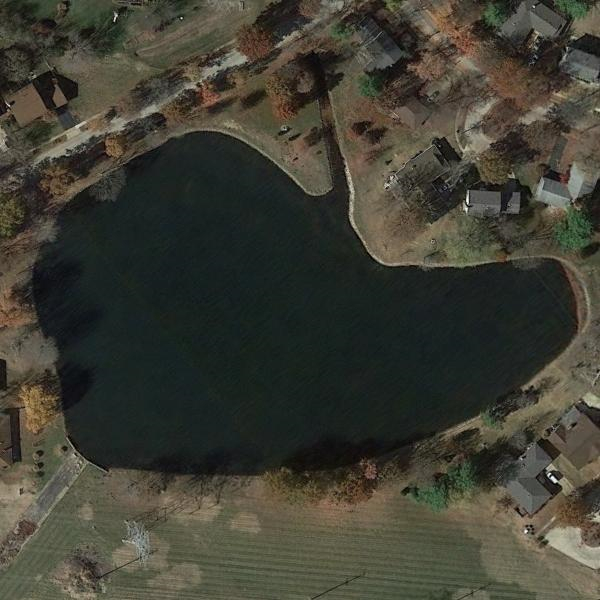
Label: Pond